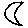
Label: moon